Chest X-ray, AP view. Patient: 58 years old, sex M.
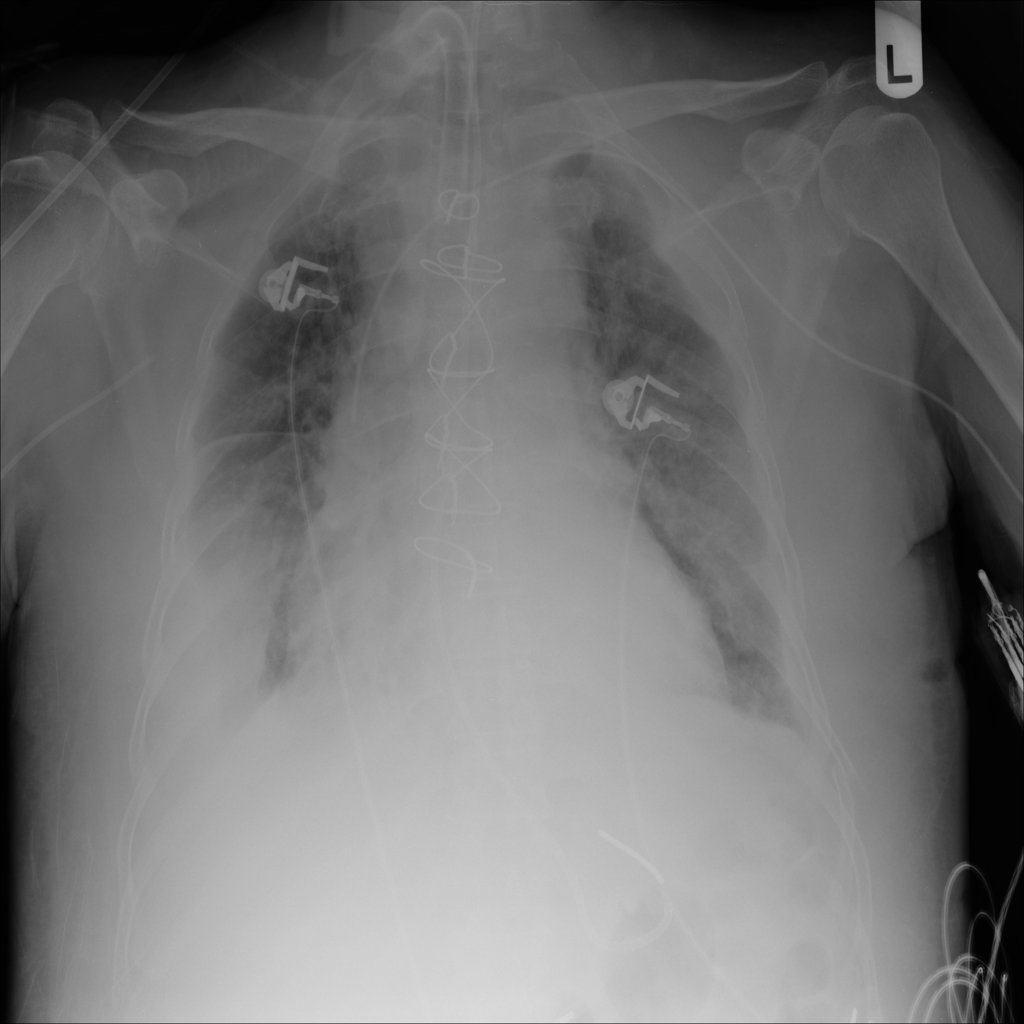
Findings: Atelectasis, Effusion, Infiltration